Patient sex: M
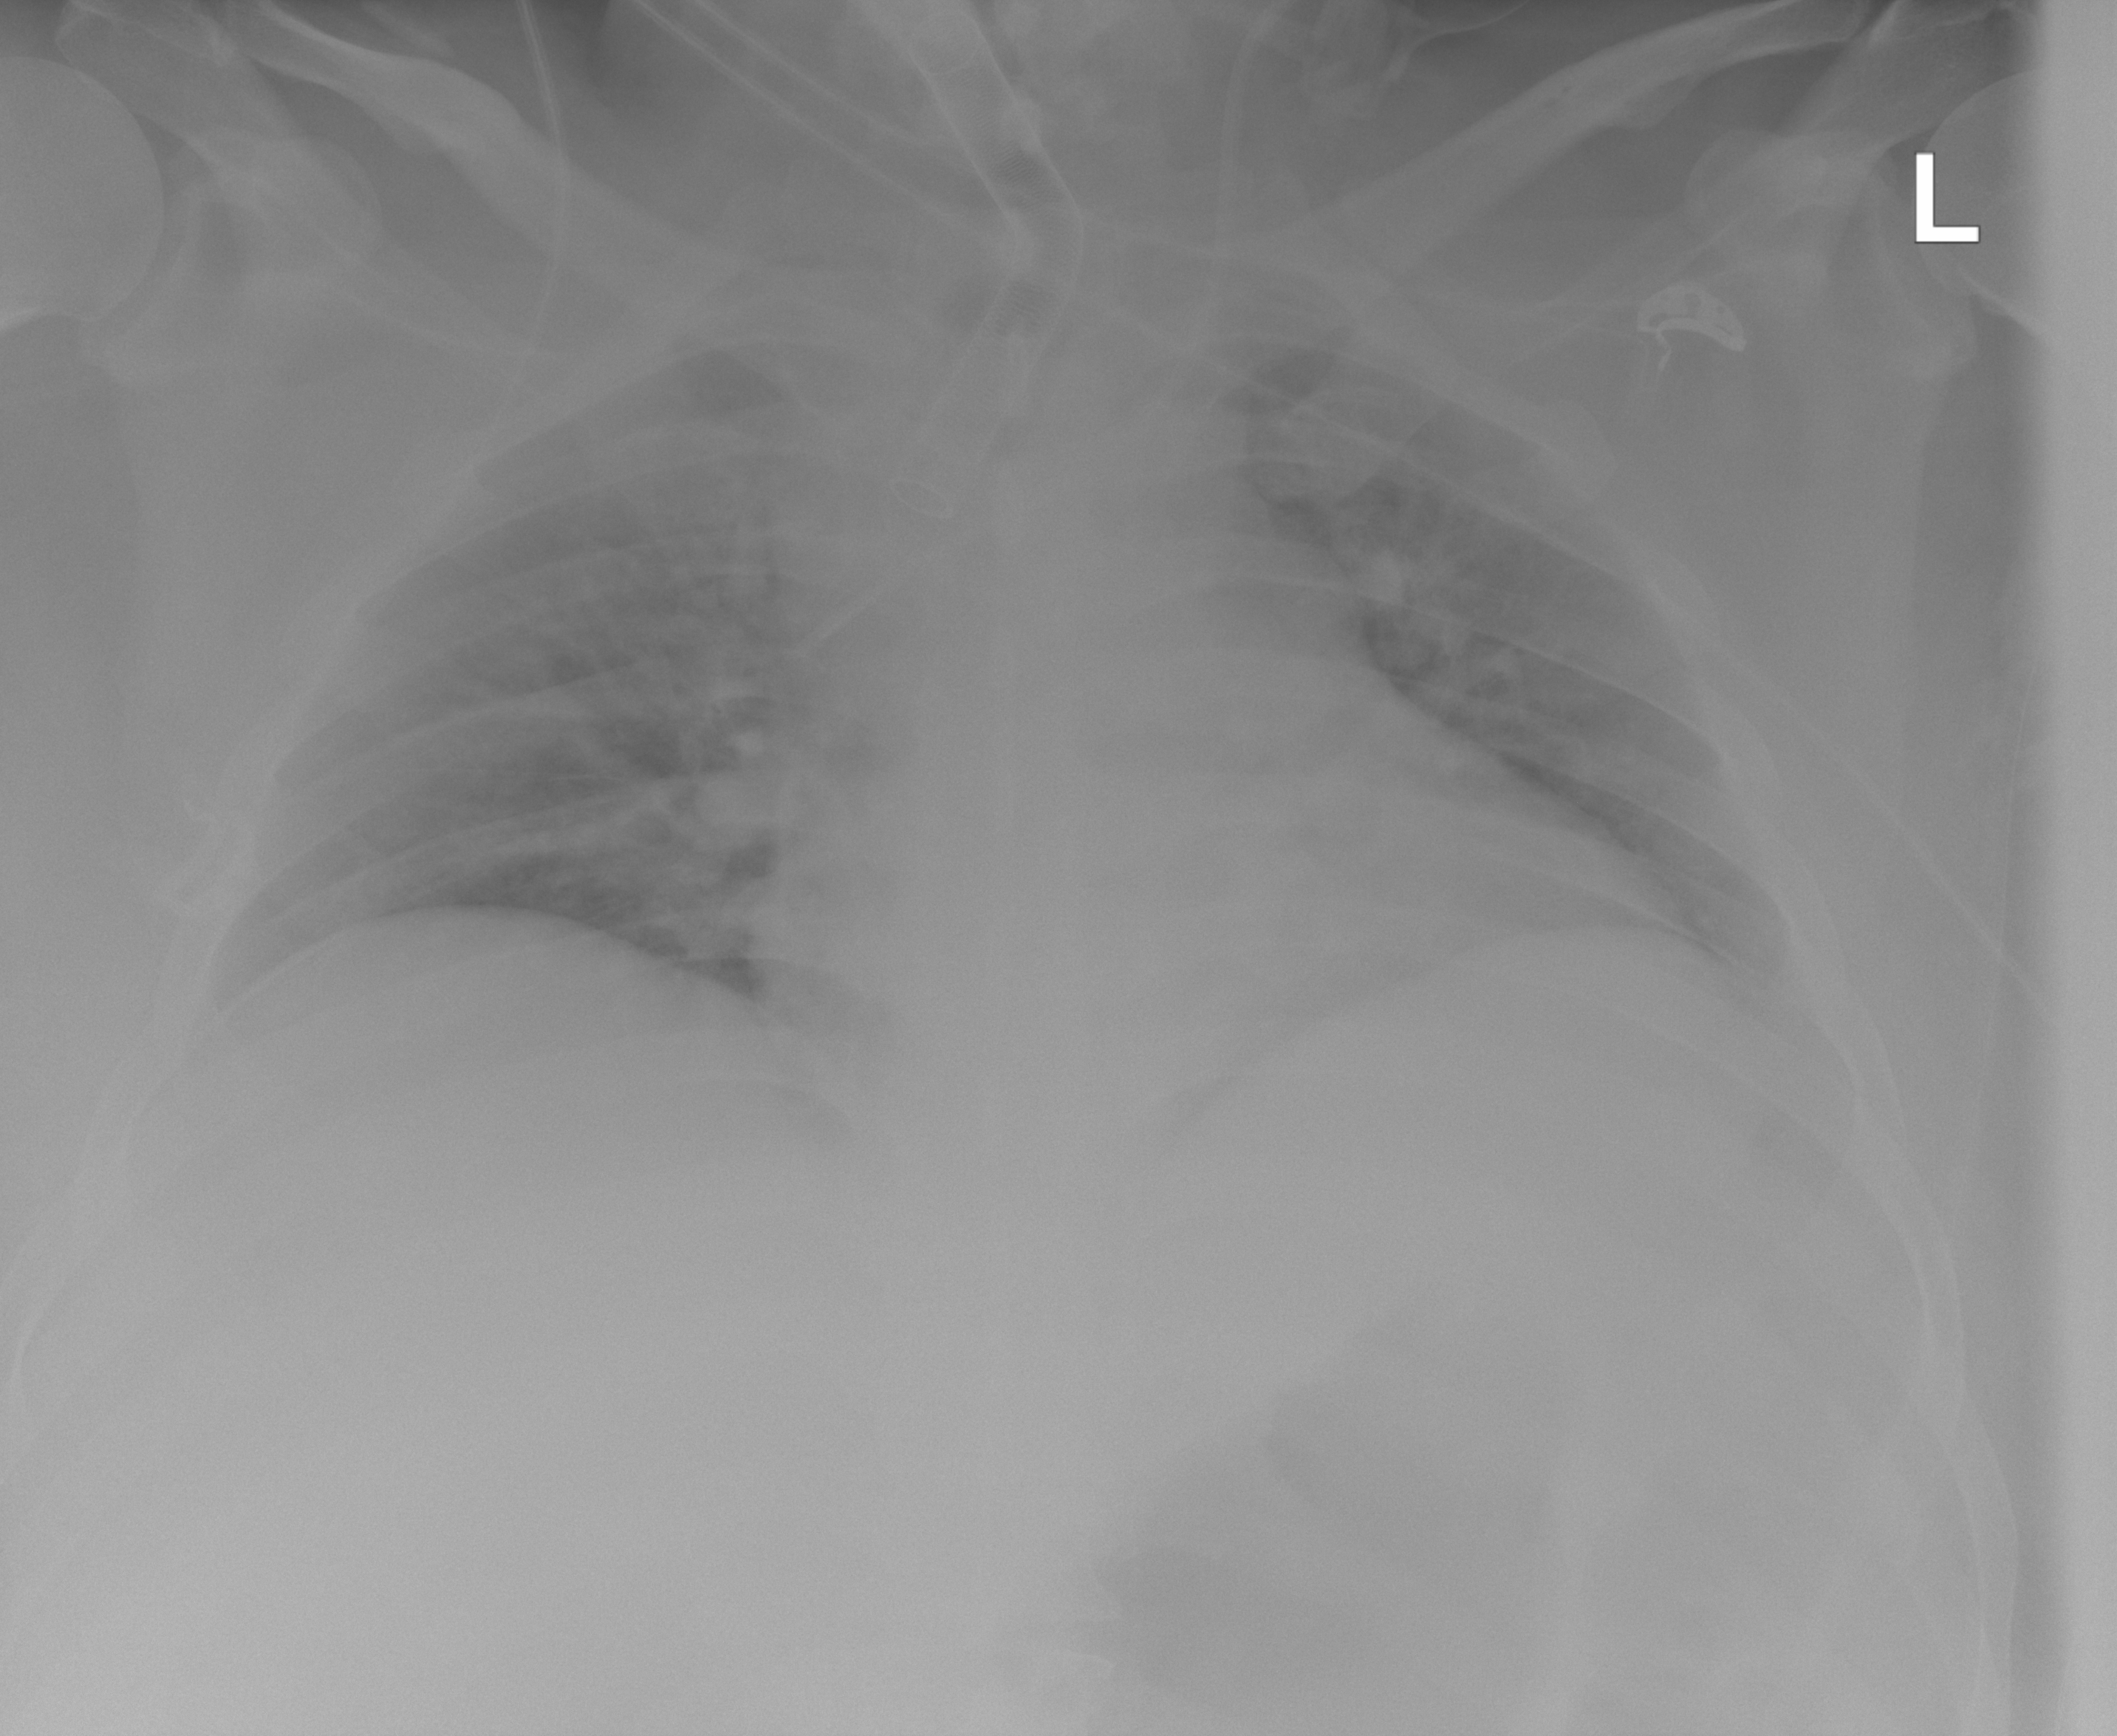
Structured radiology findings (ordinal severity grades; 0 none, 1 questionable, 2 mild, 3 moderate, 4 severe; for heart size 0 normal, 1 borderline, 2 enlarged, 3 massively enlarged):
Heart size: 2
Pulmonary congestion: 0
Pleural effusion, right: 0
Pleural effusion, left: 1
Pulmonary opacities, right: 0
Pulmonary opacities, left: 0
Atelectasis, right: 0
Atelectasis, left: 0